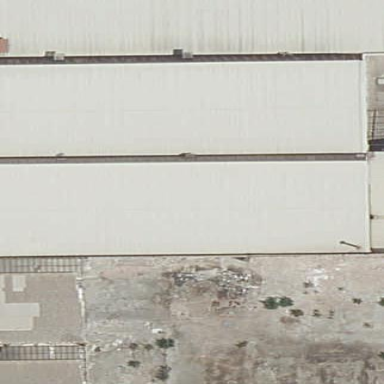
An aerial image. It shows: Industrial building.